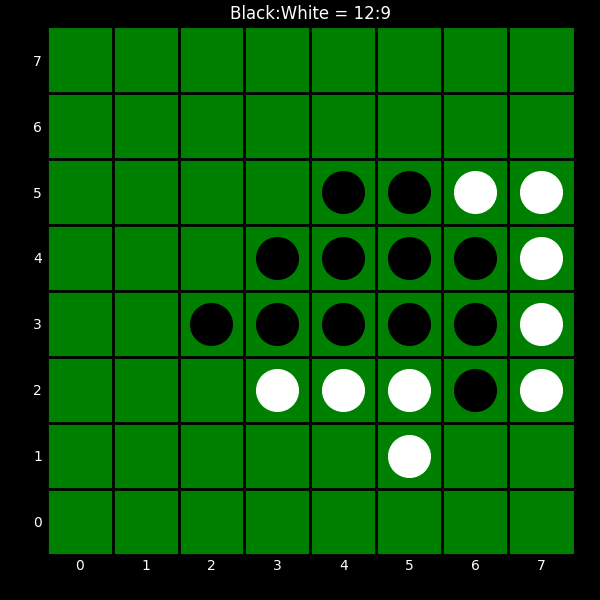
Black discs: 12
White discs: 9